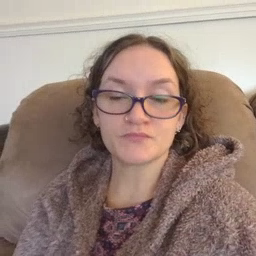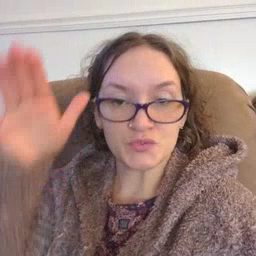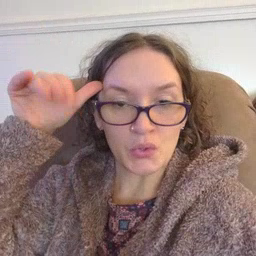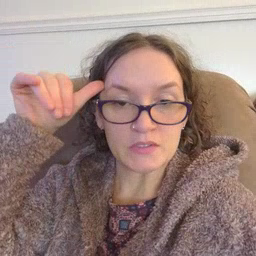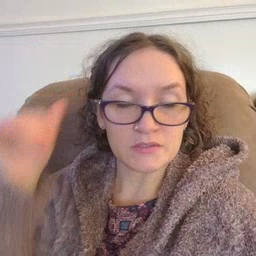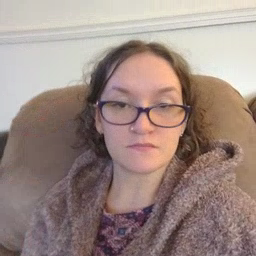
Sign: donkey